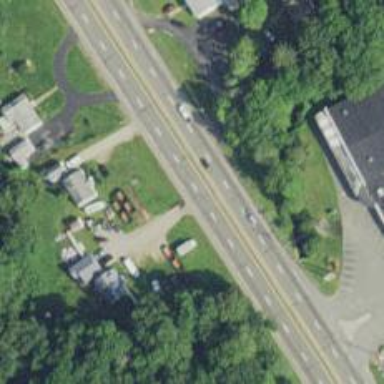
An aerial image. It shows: Asphalt trunk highway.